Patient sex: M
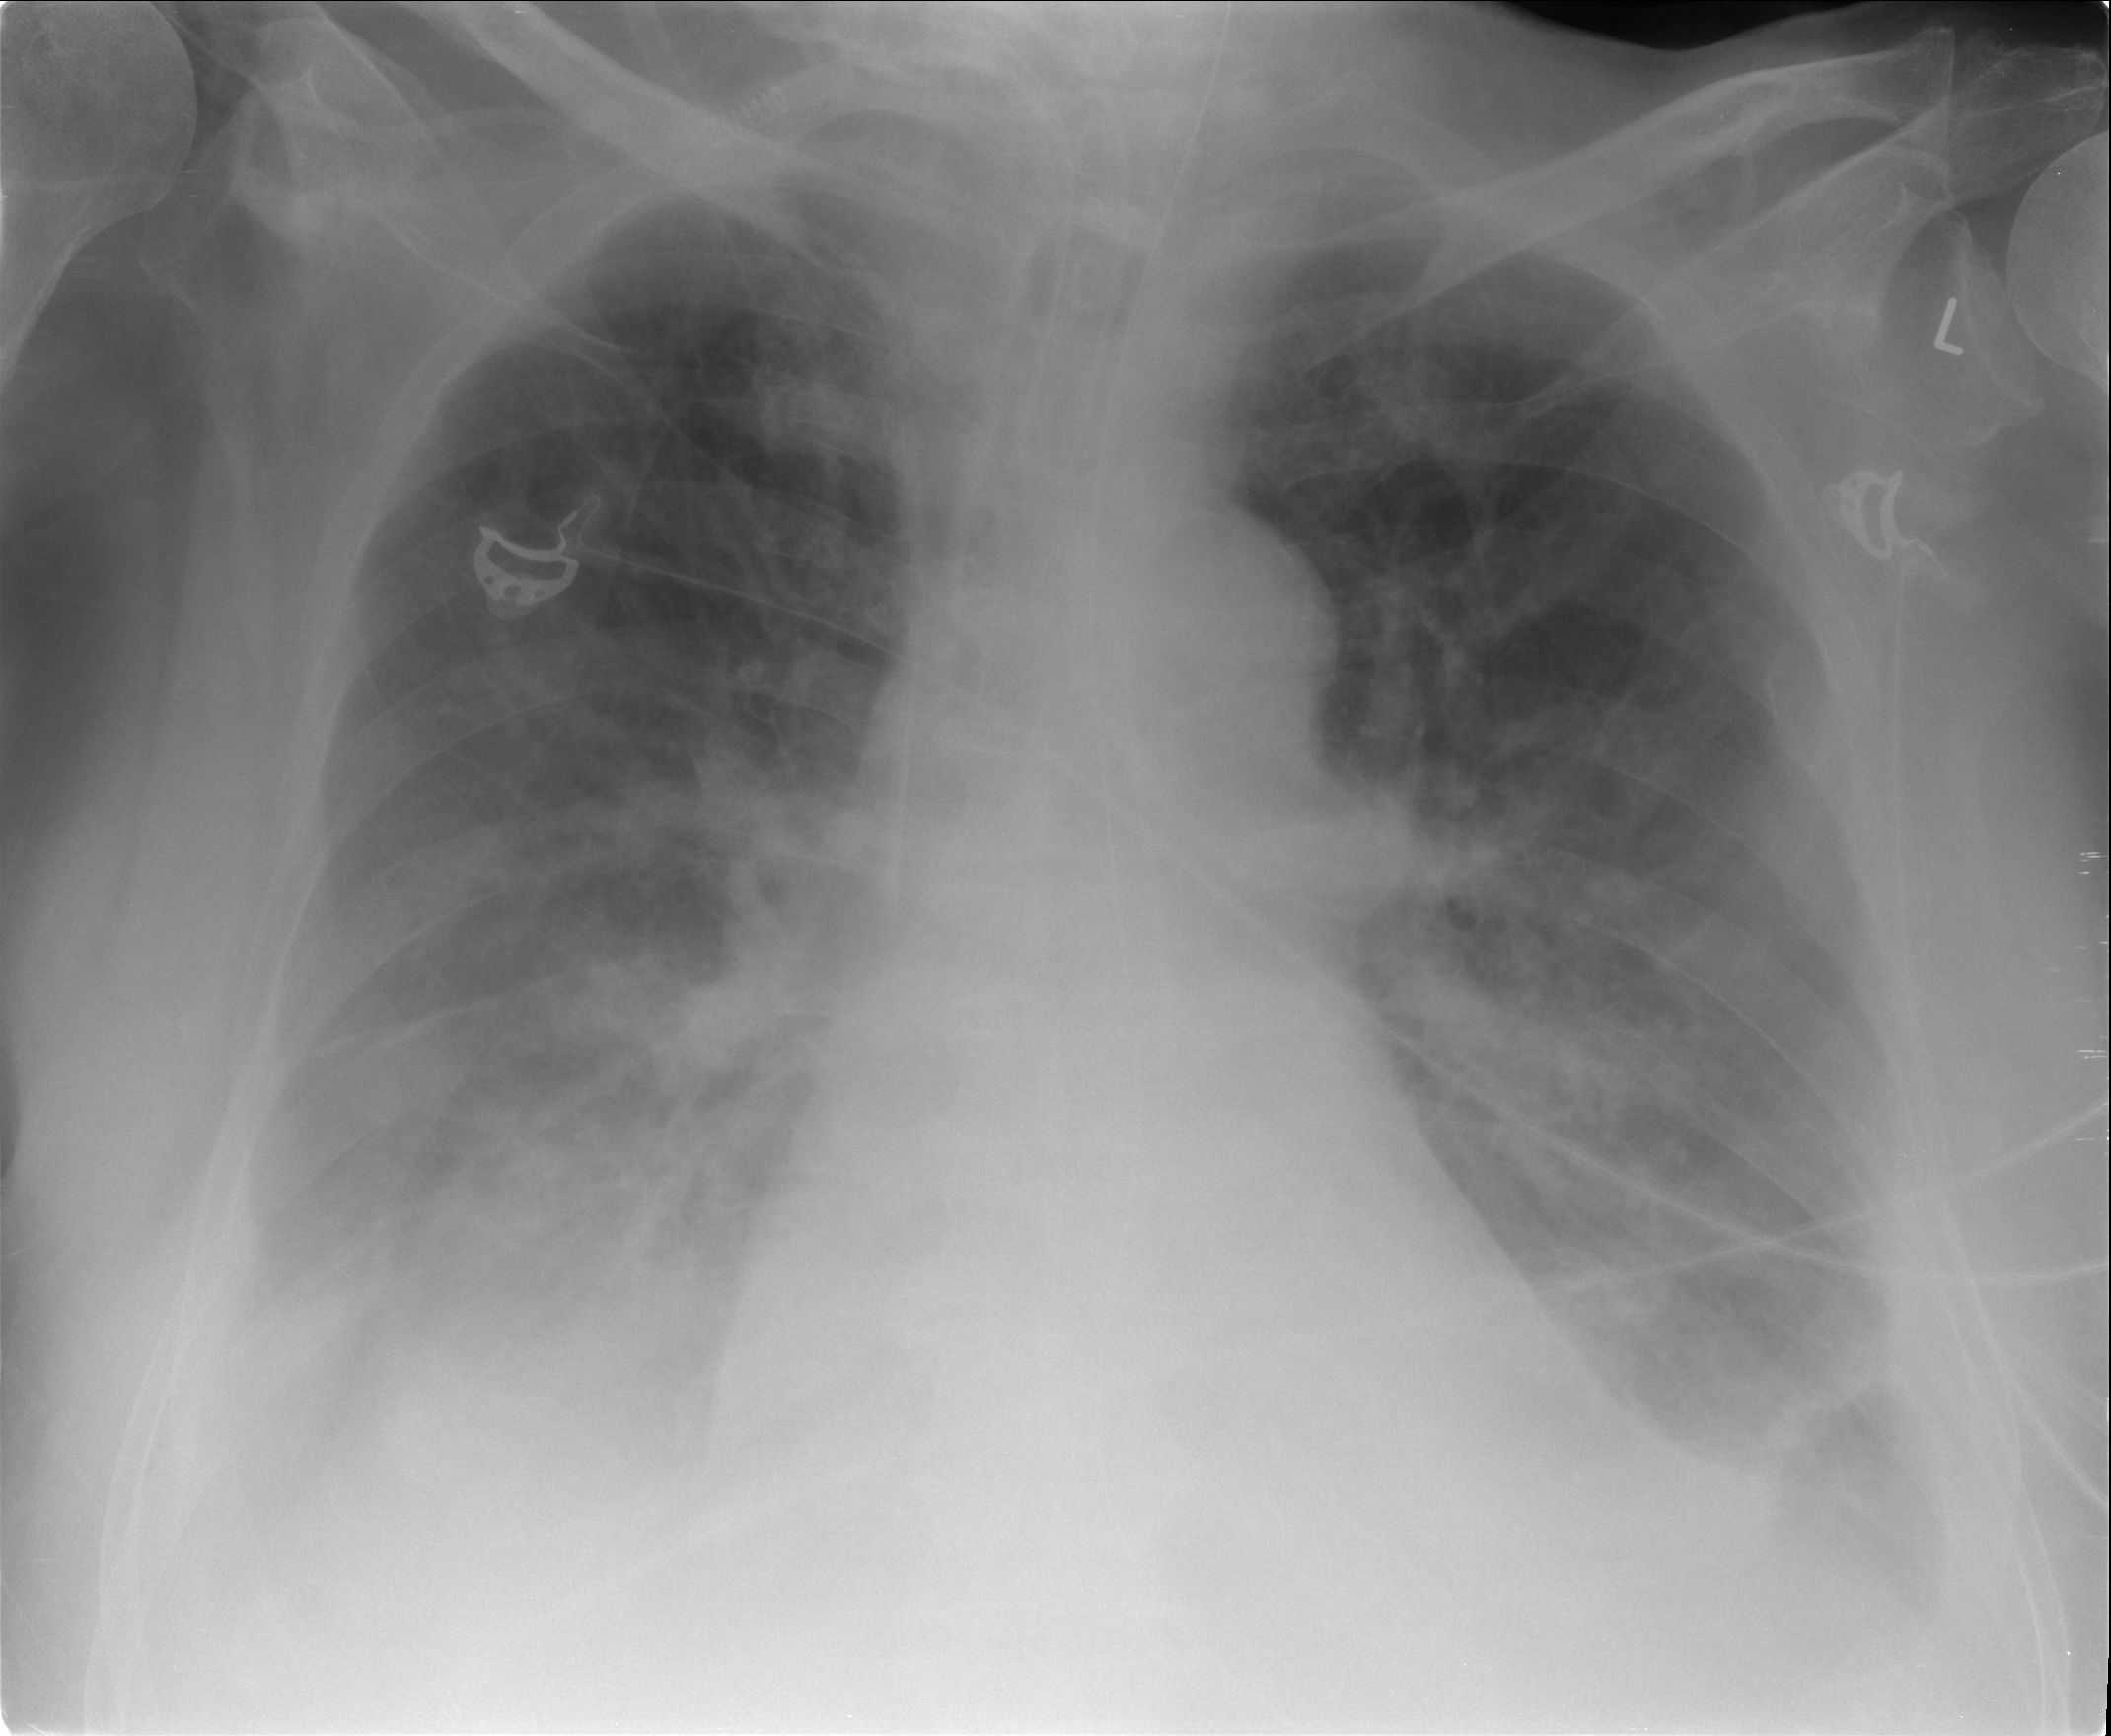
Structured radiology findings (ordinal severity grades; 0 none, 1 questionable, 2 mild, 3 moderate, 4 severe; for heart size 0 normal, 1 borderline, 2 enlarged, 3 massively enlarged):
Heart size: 1
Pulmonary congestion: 3
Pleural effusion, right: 3
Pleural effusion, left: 3
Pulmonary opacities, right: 3
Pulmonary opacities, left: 3
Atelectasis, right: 2
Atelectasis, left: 2